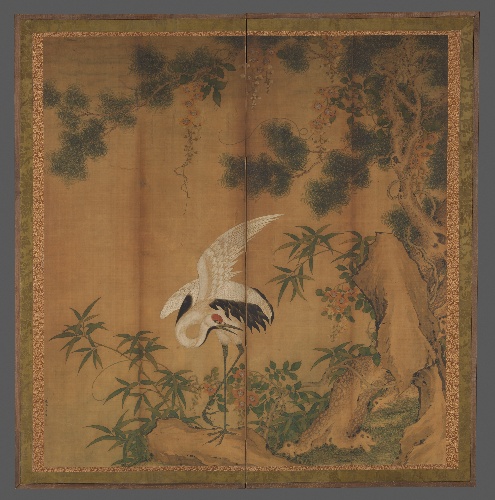
Title: 清   陳兆鳳   松鶴圖   四條屏|Crane, pine, and rock
Artist: Chen Zhaofeng
Artist bio: Chinese, active late 19th century
Date: late 19th century
Object type: Screen
Classification: Paintings
Medium: Set of four hanging scrolls mounted on a Japanese bi-fold screen; ink and color on silk
Culture: China
Period: Qing dynasty (1644–1911)
Dimensions: Image: 59 1/2 × 55 3/8 in. (151.1 × 140.7 cm)
Department: Asian Art
Credit line: Purchase, Friends of Asian Art Gifts, 2018
Accession year: 2018
Repository: Metropolitan Museum of Art, New York, NY
Tags: Cranes|Trees